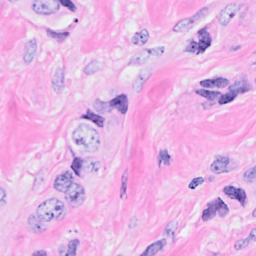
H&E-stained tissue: Breast